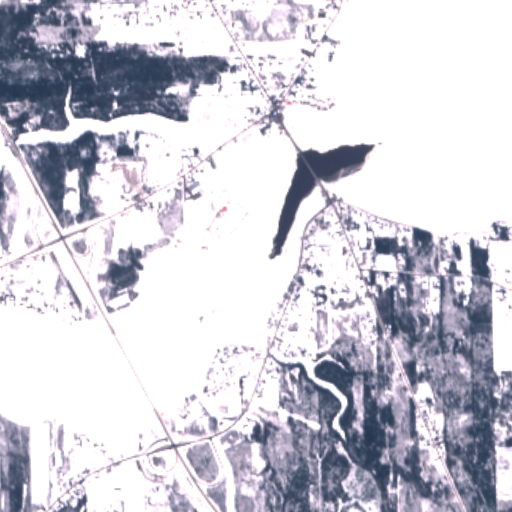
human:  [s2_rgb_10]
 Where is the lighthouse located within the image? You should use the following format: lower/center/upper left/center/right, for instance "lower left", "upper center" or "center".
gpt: The lighthouse is located in the center right of the image.
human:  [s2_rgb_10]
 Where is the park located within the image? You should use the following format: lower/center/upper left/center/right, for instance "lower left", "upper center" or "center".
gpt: The park is located in the upper right of the image.
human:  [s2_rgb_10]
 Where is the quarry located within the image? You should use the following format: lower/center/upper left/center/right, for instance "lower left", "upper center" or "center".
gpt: The quarry is located in the upper left of the image.
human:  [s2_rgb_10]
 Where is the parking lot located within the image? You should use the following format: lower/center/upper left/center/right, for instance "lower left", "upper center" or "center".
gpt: There is no parking lot in the image.